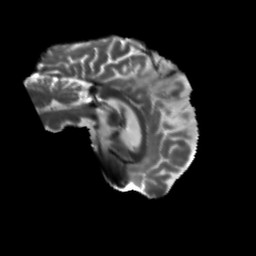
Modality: T2w
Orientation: sagittal
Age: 56
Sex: male
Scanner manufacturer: siemens
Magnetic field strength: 3 T
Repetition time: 5.47 s
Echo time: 0.0854 s